Question: I have a set of points and . I am trying to find the closest point to P1 by using the angle and distance informations. As you can See the closest point to is base on the coordinates but the angle deviation is greater than the angle with . The point that i should chose as solution should be . Is there a formula or a similar problem that was solved?
Thank you.

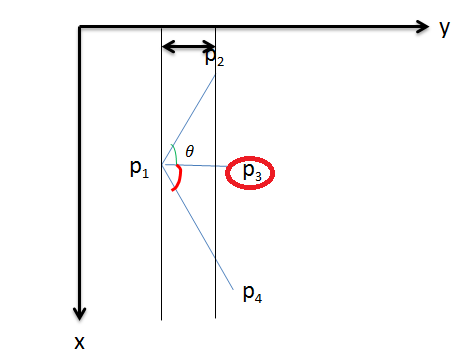
Answer: If I have understood your problem correctly, then the distance between two points is 'Y-distance / cos( heta)'